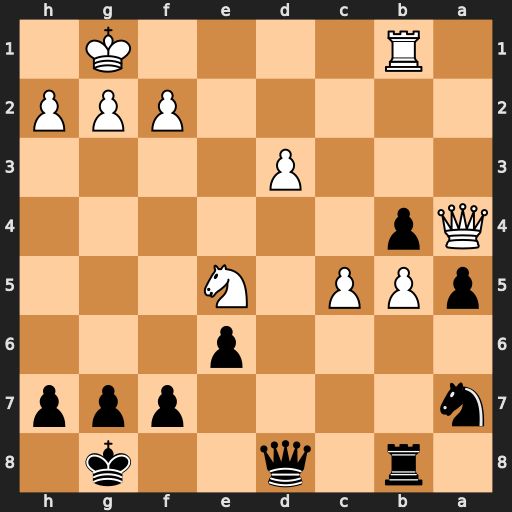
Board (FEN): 1r1q2k1/n4ppp/4p3/pPP1N3/Qp6/3P4/5PPP/1R4K1
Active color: b
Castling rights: -
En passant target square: -
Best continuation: Nxb5 Nc6 Nc3 Nxd8 Nxa4